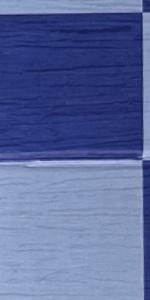
Label: Empty